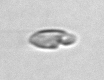
Label: Katodinium_or_Torodinium